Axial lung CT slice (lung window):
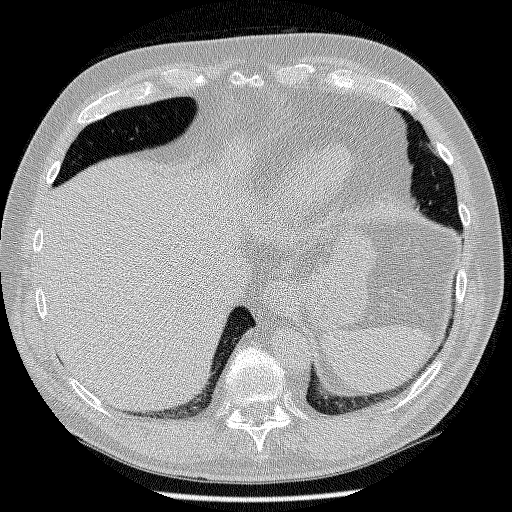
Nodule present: no